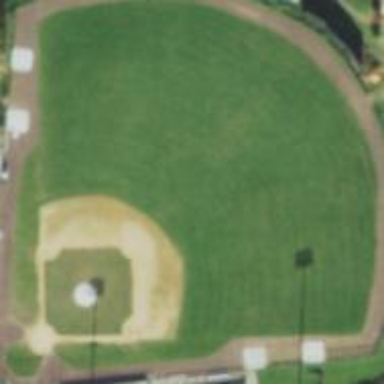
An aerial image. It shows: Baseball pitch for leisure land.